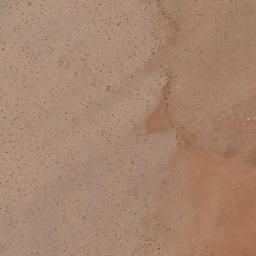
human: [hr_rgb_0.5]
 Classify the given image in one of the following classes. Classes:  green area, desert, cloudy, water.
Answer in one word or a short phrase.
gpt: desert